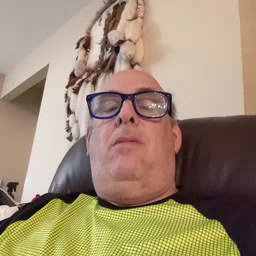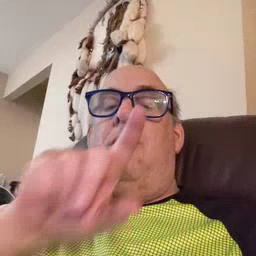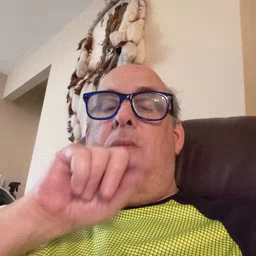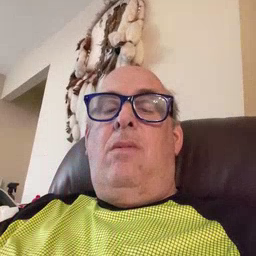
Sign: bird